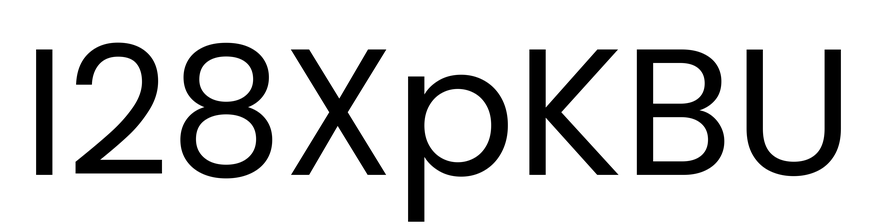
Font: Poppins-Regular